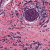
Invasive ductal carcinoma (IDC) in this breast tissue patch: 1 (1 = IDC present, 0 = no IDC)